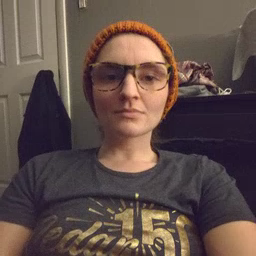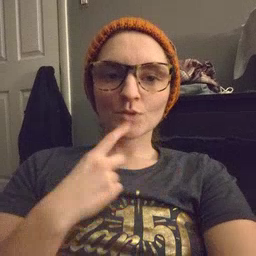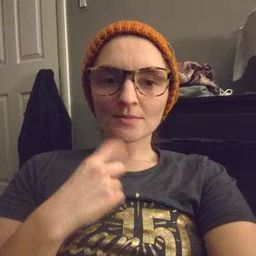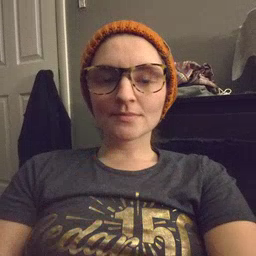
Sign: red